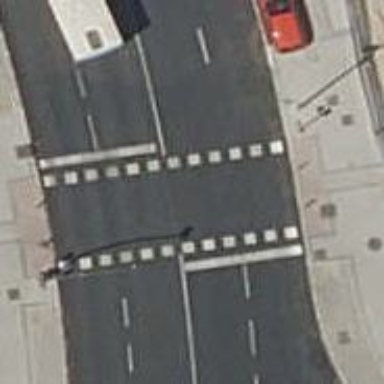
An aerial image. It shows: Crossing with traffic signals.